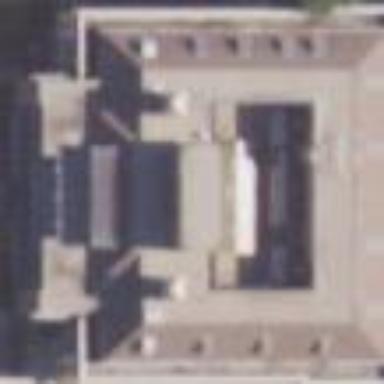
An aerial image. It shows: Library building.